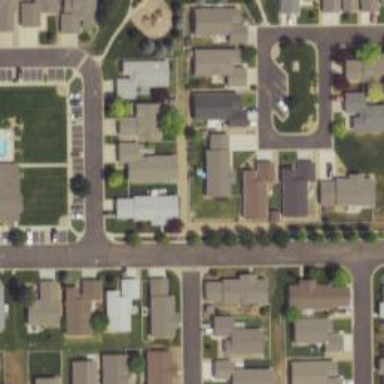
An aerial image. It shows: Residential road.